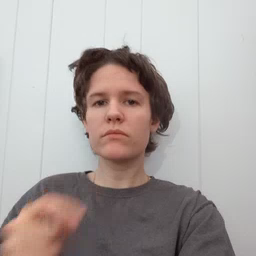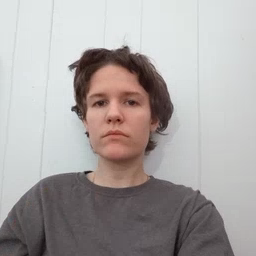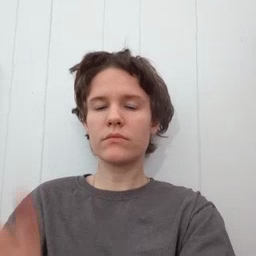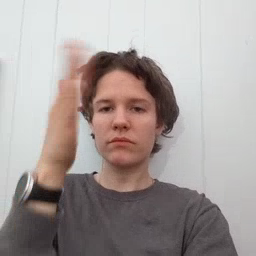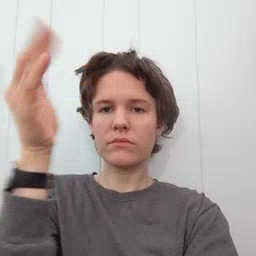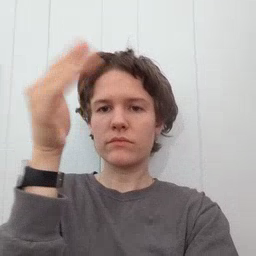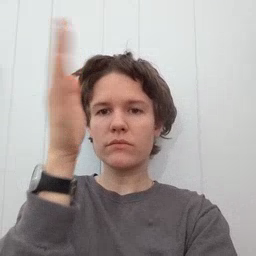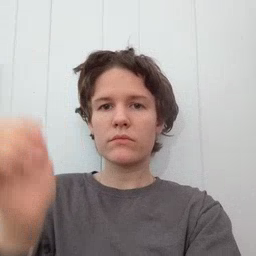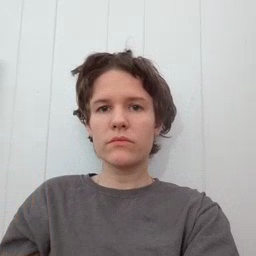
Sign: flag